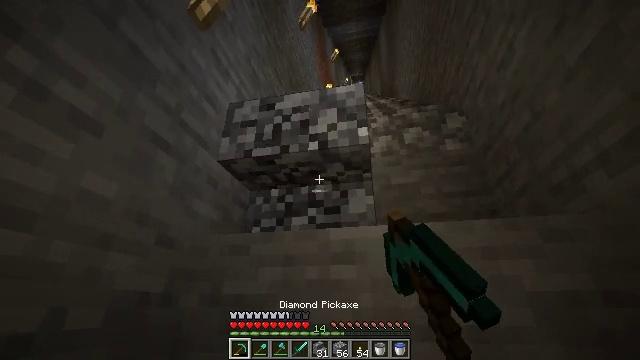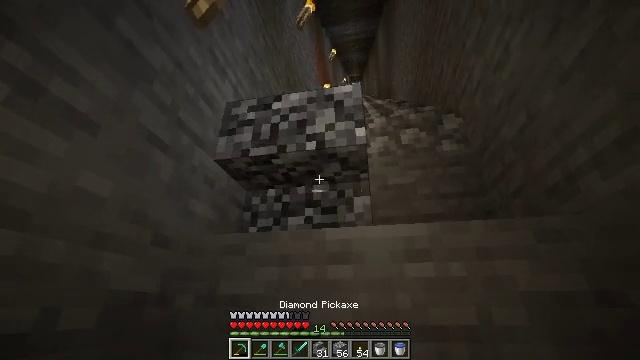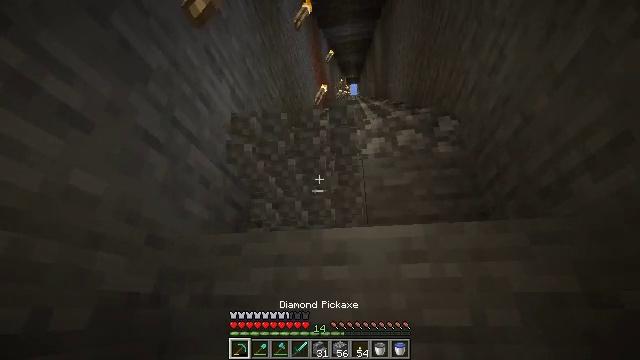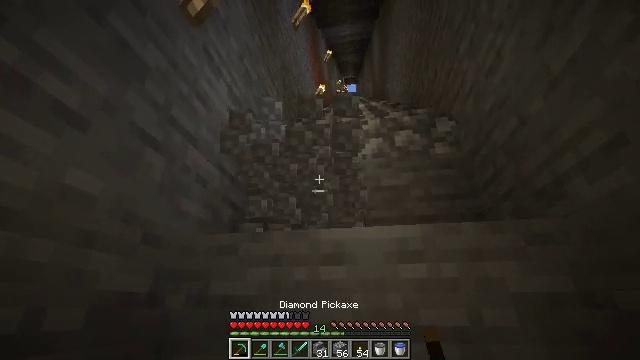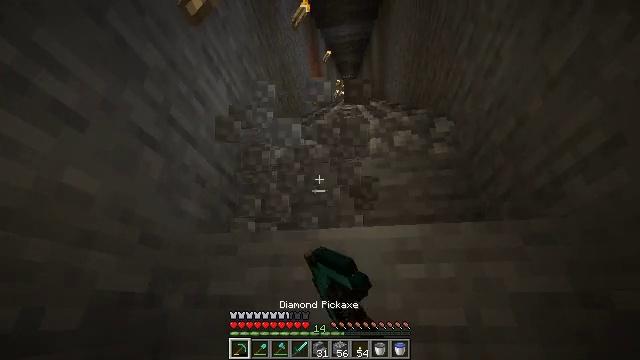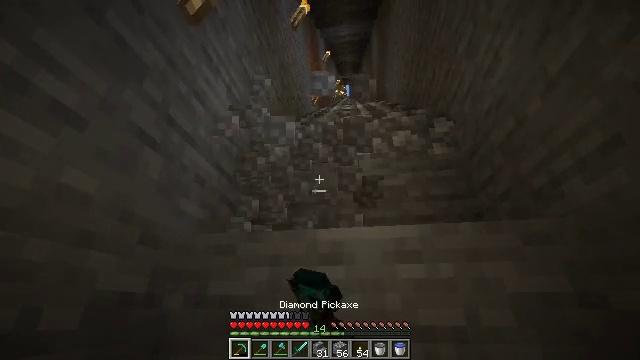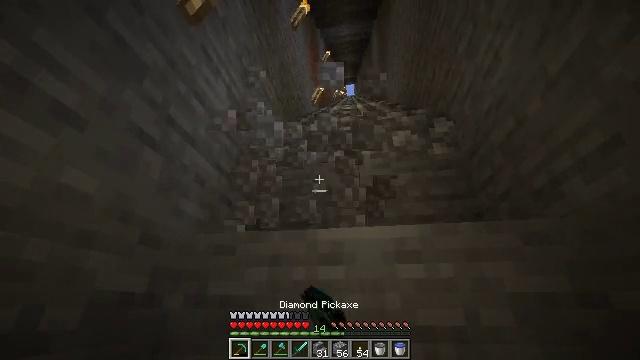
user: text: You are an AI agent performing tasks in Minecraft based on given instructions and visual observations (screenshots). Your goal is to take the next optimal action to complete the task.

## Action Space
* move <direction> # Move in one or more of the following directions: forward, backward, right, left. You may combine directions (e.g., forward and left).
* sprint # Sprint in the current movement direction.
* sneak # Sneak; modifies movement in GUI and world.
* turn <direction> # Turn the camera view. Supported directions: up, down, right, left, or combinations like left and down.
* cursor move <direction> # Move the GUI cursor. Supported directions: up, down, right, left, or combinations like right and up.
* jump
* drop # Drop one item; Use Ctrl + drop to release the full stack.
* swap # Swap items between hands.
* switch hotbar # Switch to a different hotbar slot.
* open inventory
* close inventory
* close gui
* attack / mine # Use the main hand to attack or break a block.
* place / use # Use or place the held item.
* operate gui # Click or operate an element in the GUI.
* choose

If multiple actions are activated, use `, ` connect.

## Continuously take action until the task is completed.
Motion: motion action
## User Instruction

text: Gather cobblestone stairs from the structure.
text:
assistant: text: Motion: attack / mine
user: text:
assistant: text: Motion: attack / mine
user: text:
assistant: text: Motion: attack / mine
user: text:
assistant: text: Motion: attack / mine
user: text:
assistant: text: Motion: attack / mine
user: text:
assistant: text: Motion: attack / mine
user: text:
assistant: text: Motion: attack / mine